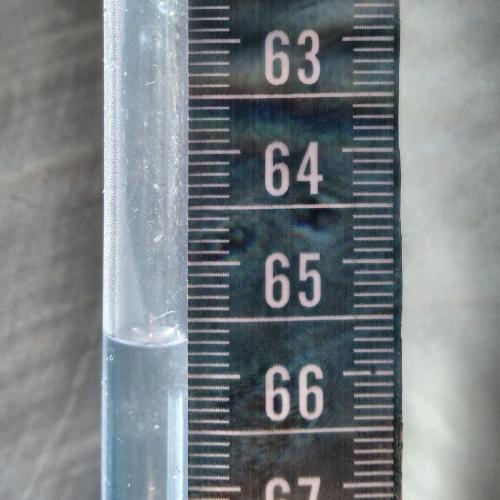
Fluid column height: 65.7 cm